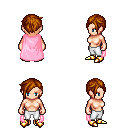
a pixel art fantasy rpg character, female body template, human, light skin, pink cape, white pants, brunette pixie cut hairstyle, gold boots, four views (front, back, left, right), 2x2 character sprite sheet, small pixel art, hard edges, no anti-aliasing